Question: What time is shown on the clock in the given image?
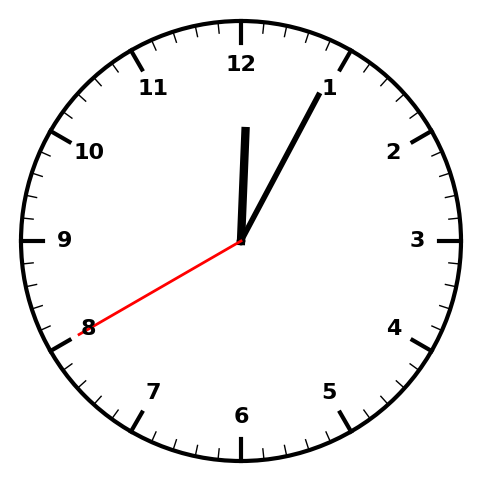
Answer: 12:04:40